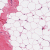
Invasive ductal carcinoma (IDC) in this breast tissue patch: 0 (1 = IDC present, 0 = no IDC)